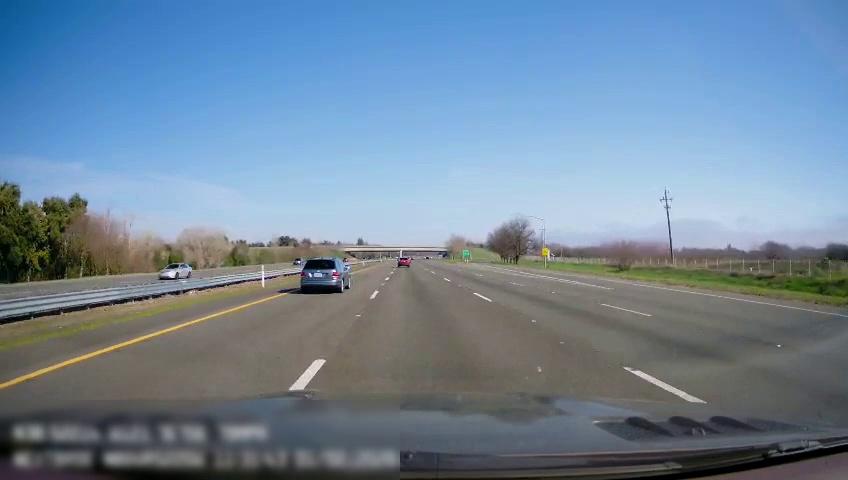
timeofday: Day
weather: Sunny
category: Drivable Space
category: Drivable Space
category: Vehicles | SUV
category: Vehicles | SUV
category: Vehicles | Car
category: Vehicles | Car
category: Lanes | Current Lane
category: Lanes | Current Lane
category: Lanes | Alternate Lane
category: Lanes | Alternate Lane
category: Lanes | Alternate Lane
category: Lanes | Alternate Lane
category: Lanes | Alternate Lane